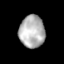
Tissue: skin
Cell type: Epithelial cells
Senescence score: 0.2578
Nuclear area (px): 801
Mean DAPI intensity: 180.159